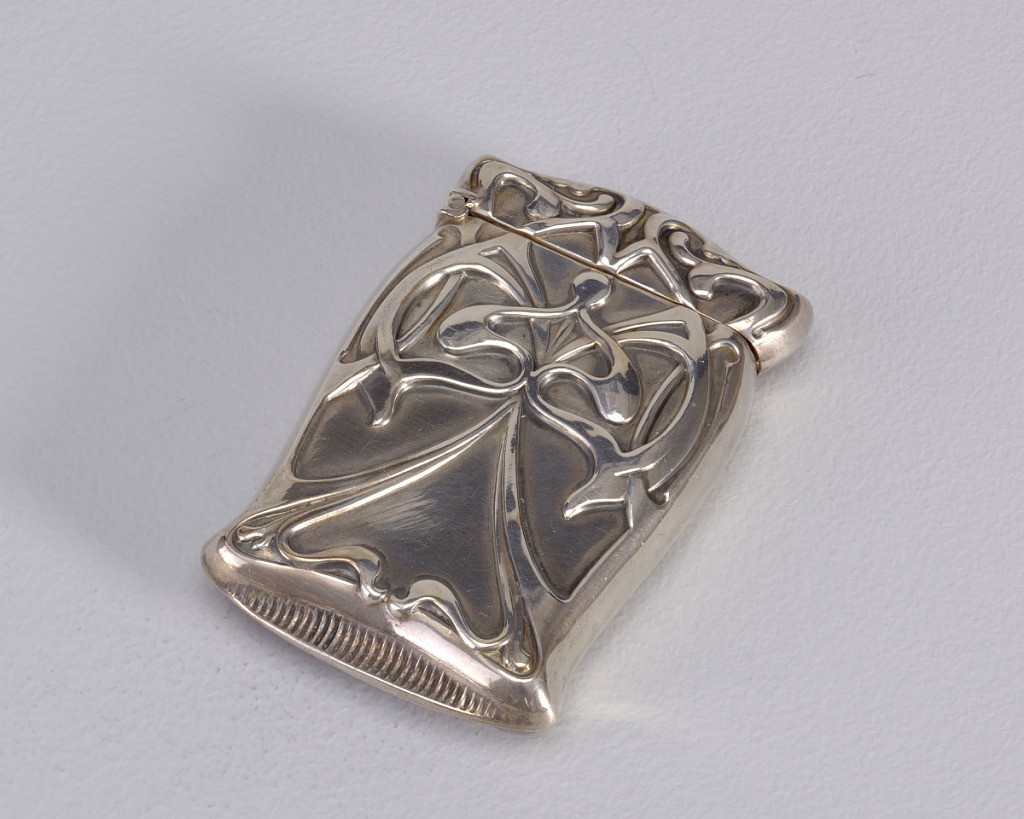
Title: Stylized Tendrils
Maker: F.S. Gilbert
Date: ca. 1905
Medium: Silver
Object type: Matchsafe
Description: Oblong, with rounded corners, sloping sides, curved top and bottom, featuring stylized, intertwined tendrils in abstract motif, identical on both front and reverse. Lid hinged on side. Metal pinched and grooved on front and reverse at bottom to form striker.